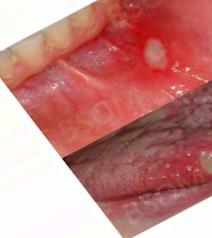
Condition: Mouth Ulcer